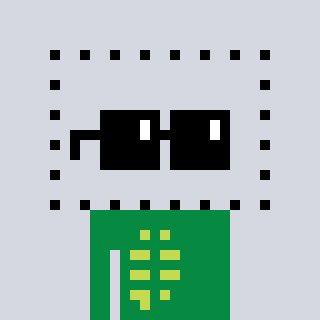
a pixel art character with square black sunglasses, a void-shaped head and a green-colored body on a cool background